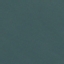
Label: SeaLake